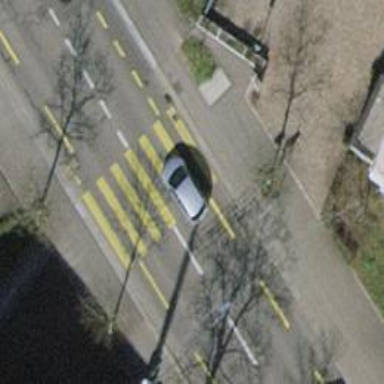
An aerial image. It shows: Uncontrolled zebra crossing on the road.